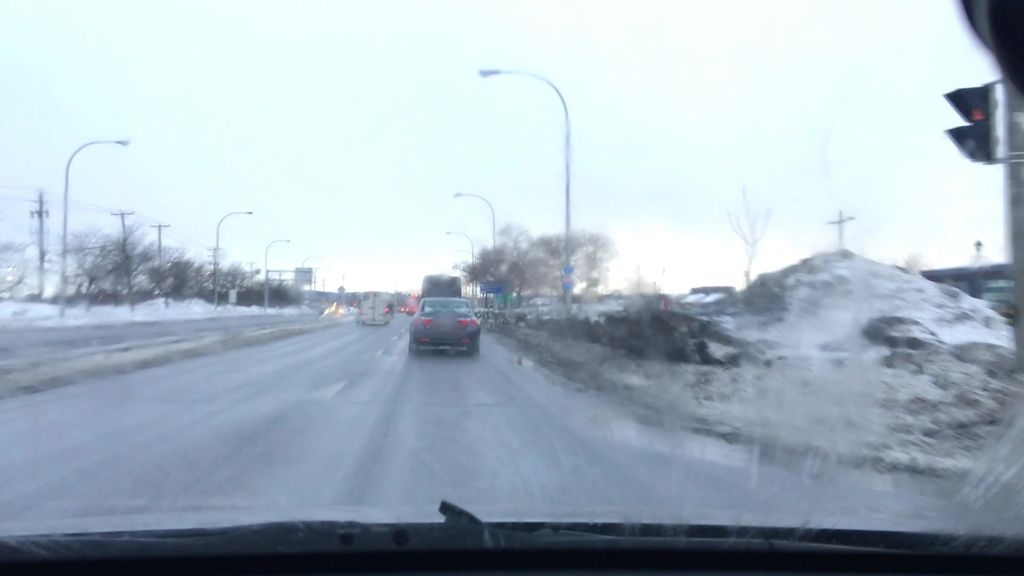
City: ottawa-gatineau